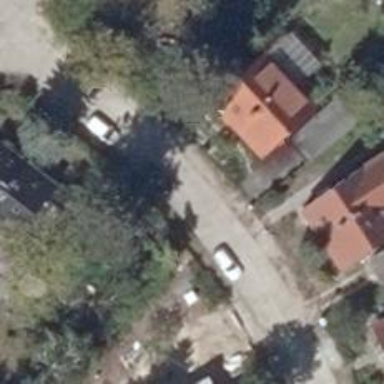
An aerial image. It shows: Residential road with concrete plates surface.